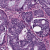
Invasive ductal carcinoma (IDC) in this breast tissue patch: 1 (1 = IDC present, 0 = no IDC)